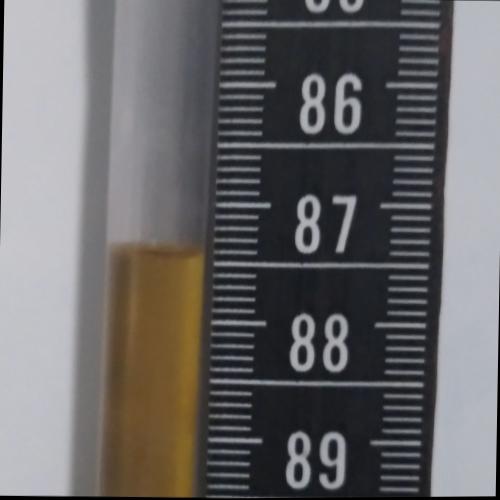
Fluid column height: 87.4 cm